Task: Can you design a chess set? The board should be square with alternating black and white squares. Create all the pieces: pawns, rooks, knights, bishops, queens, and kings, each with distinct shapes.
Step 3124:
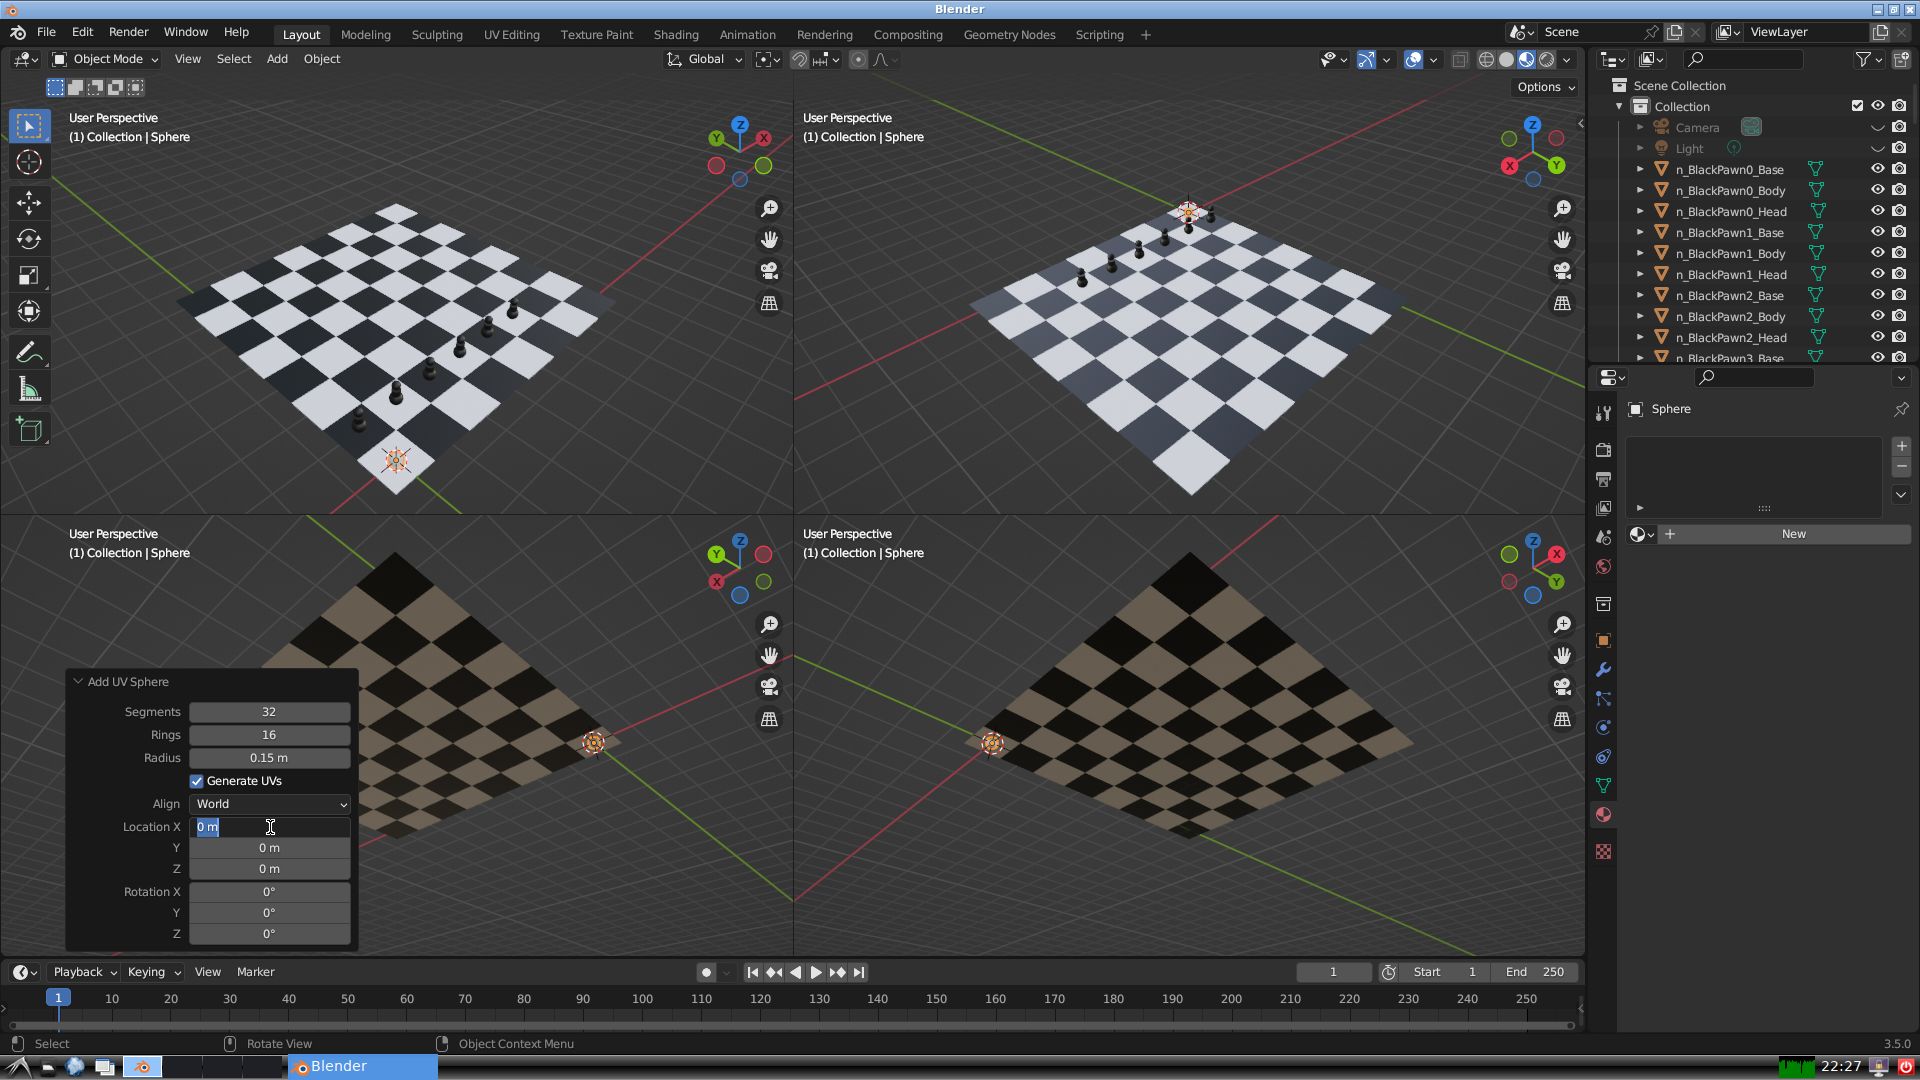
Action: input_text: 6.0